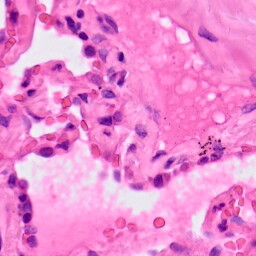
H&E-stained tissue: Lung